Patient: sex M, age 58
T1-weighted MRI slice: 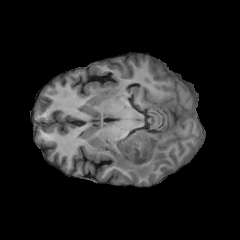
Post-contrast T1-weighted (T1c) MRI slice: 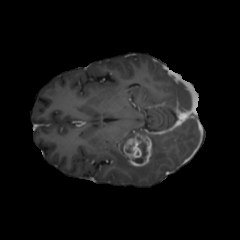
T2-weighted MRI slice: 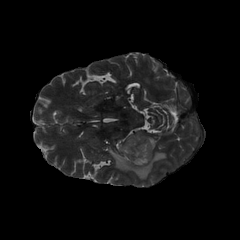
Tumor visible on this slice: yes
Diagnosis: Glioblastoma, IDH-wildtype
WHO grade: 4